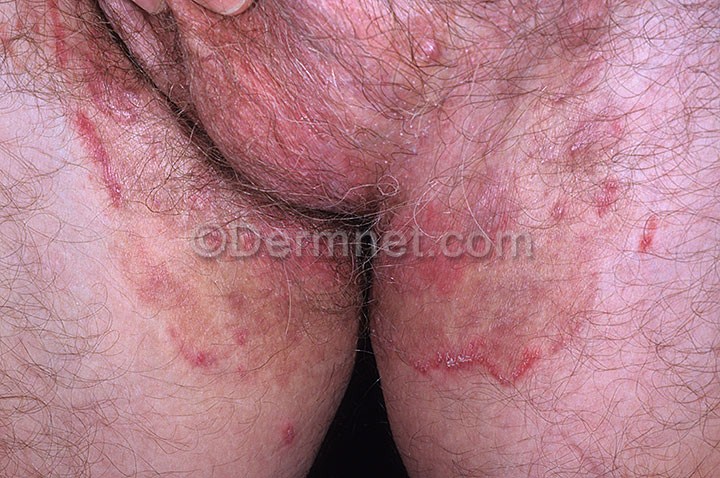
Disease: Tinea Ringworm Candidiasis and other Fungal Infections